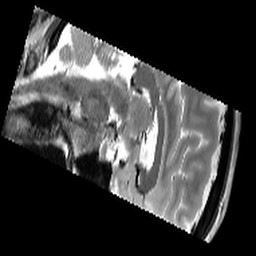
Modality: T2w
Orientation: sagittal
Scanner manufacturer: siemens
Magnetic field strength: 3 T
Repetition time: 9.86 s
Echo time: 0.05 s